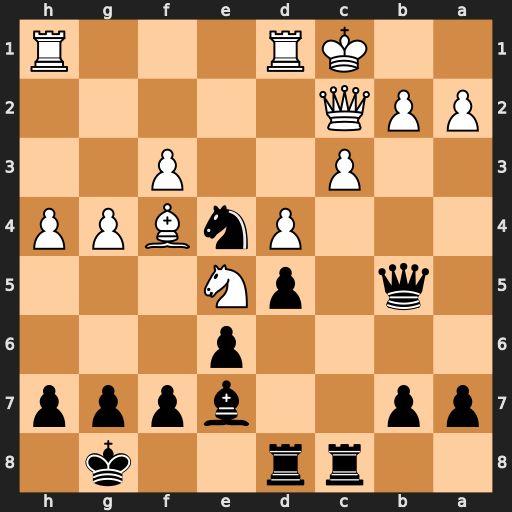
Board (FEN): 2rr2k1/pp2bppp/4p3/1q1pN3/3PnBPP/2P2P2/PPQ5/2KR3R
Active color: b
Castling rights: -
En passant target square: -
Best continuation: Rxc3 Qxc3 Nxc3